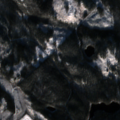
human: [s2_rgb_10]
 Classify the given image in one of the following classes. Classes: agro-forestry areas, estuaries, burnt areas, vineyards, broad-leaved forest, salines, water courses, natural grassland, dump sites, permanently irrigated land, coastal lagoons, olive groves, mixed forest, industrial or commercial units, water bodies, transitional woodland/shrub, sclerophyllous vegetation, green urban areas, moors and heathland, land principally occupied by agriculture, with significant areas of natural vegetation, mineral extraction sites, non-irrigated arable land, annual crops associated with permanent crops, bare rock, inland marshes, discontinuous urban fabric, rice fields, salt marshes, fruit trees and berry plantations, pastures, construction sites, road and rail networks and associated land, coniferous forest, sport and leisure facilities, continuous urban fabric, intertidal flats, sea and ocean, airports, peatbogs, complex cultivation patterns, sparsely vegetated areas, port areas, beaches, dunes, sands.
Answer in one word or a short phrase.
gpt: coniferous forest, mixed forest, transitional woodland/shrub, peatbogs